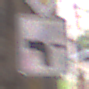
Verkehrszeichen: VerlaufVorfahrtsstrasse6
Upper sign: Vorfahrtsstrasse
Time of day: Midday
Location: Outdoor (Urban)
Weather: PartlyCloudy
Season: NotSpecified
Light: Natural